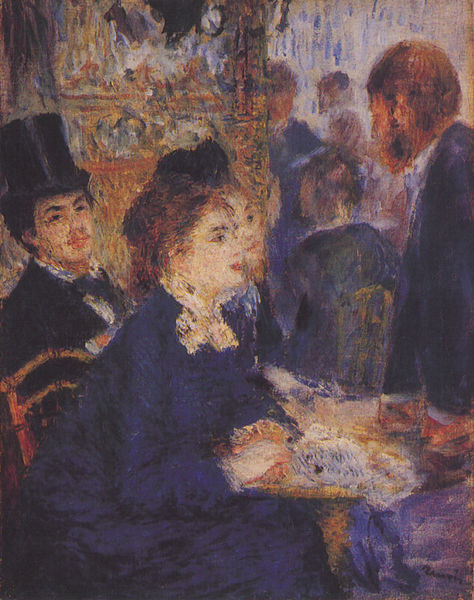
Titel: Le petit Café
Künstler: Pierre Auguste Renoir
Standort: Otterlo
Institution: Kröller-Müller Museum
Schlagwörter: baum, blau, dunkel, feuer, gemälde, hand, haut, mann, weiß, frauen, gelb, impressionismus, menschen, mädchen, sitzen, stadt, abend, auguste renoir, bar, braun, bunt, cafe, damen, degas, edgar degas, frankreich, frau, frisur, glas, grau, hell, hintergrund, holz, hut, hüte, kleid, kleider, licht, mund, männer, orange, paris, profil, renoir, rücken, schwarz, skizze, strasse, stuhl, stühle, szene, tisch, ölbild, blick, dame, hund, rot, tuch, beige, expressionismus, fest, gesellschaft, gespräch, herren, leute, menge, schleife, zylinder, anzug, bart, blond, feier, kellner, lokal, wand, bluse, gesicht, kleidung, rahmen, vollbart, bild, bildnis, herr, hände, innenraum, portrait, porträt, rückenlehne, spiegel, tischbein, öl, spiegelung, pastos, gold, haare, sitzend, ohrringe, theater, augenbrauen, england, lippen, rosa, genre, ofen, lehne, zuschauer, moderne, farbe, lila, violett, laden, französisch, essen, duktus, salon, karten, freizeit, monet, stuhllehne, manet, tischchen, fliege, impression, grossstadt, rothaarig, katze, restaurant, draußen, backenbart, bürgertum, pinselstrich, sonntag, kontraste, verschwommen, malerisch, pinselstriche, freilichtmalerei, impressionissmus, bestellung, kachelofen, junges mädchen, zuhören, impressionsimus, rote lippen, freundinnen, pointillismus, farbpunkte, gals, überschneidung, stuh, gastwirtschaft, stuhle, faruen, konturlos, blaues kleid, renoire, i,pressionistisch, malstil, dinner, fraen, cafétisch, gesallschaft, planair, franckreich